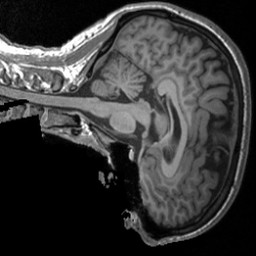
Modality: T1w
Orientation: sagittal
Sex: male
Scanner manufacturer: siemens
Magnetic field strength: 3 T
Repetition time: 1.9 s
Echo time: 0.00226 s